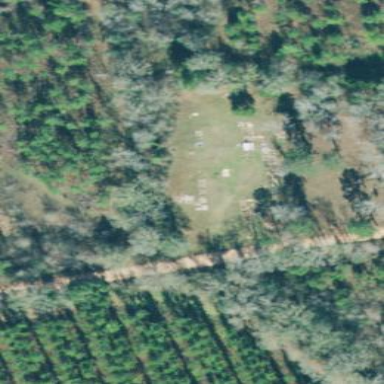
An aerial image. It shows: Graveyard used as cemetery.